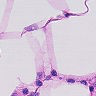
Metastatic tissue present: no